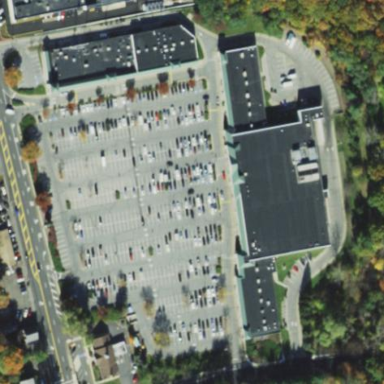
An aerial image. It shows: Retail area.